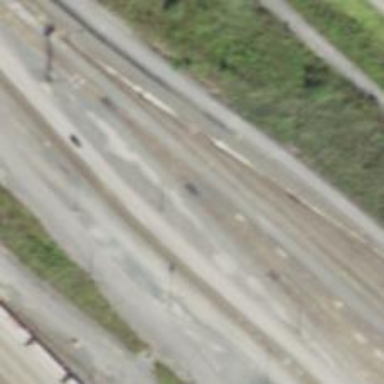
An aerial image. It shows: Railway yard in service.